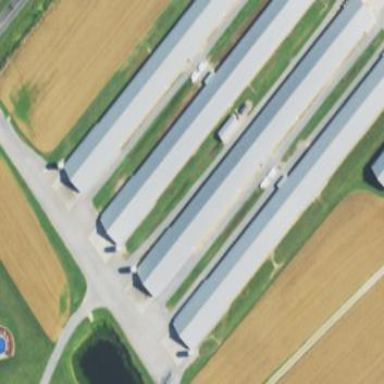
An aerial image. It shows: Farm auxiliary building.